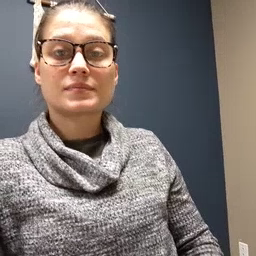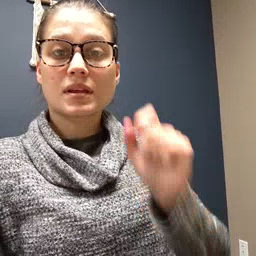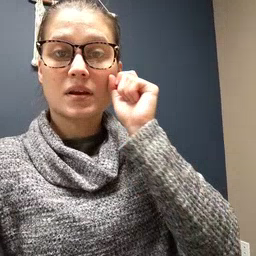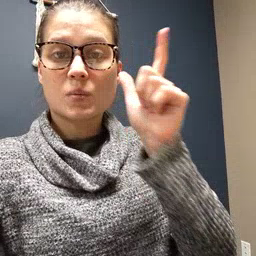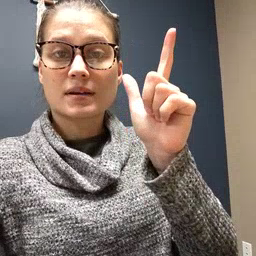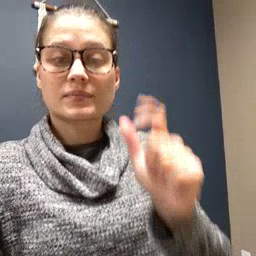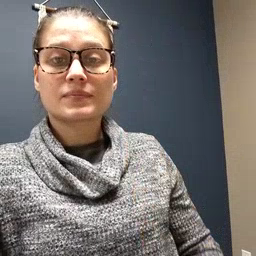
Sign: awake